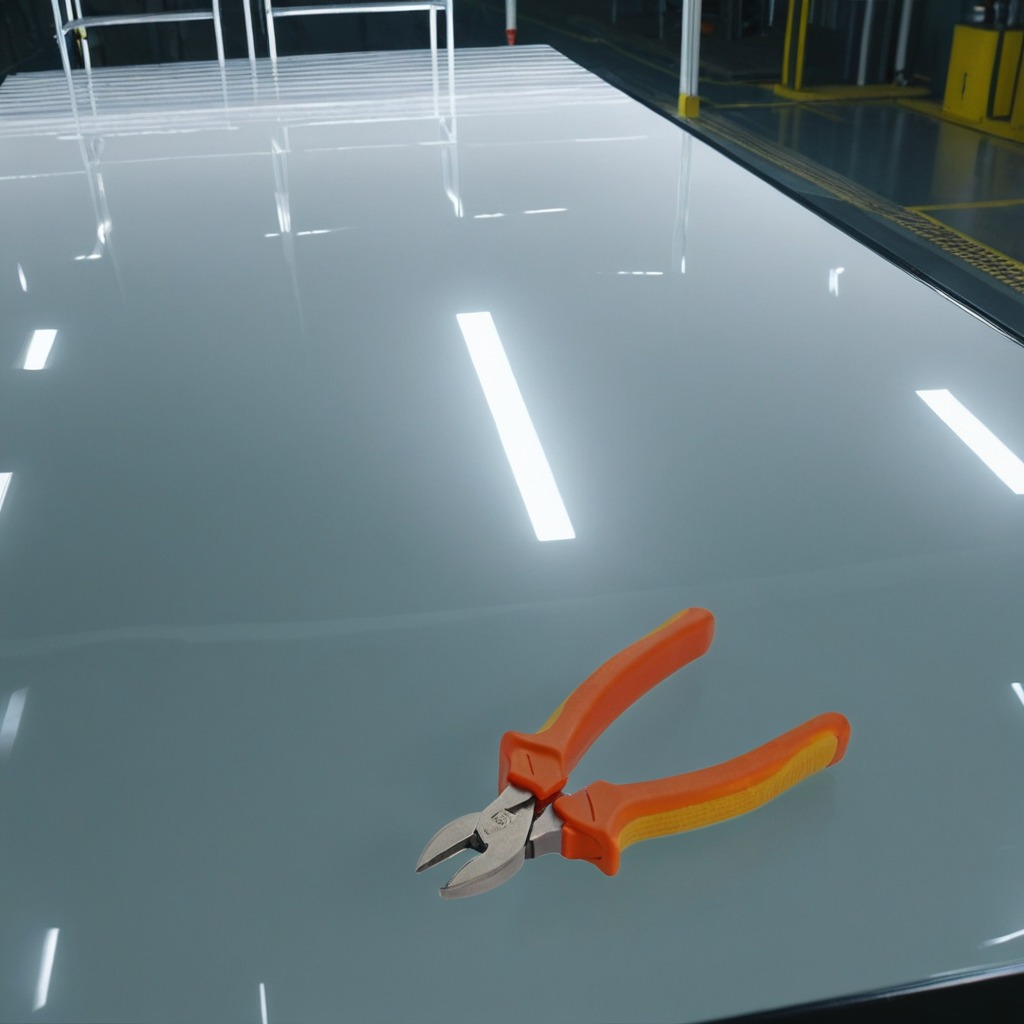
A plier is lying on a table in a ship maintenance bay.